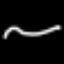
Label: squiggle